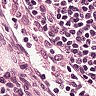
Metastatic tissue present: no